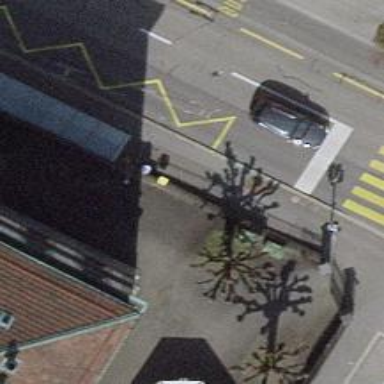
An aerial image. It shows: Post box is visible.